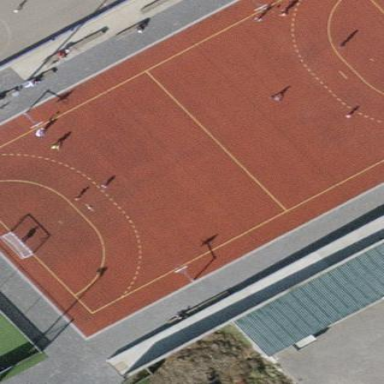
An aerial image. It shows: Clay basketball court in the leisure land pitch.